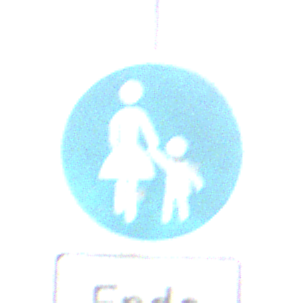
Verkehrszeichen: Gehweg
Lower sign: HinweisDurchVerbaleAngabe2
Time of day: SunriseSunset
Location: Outdoor (Suburban)
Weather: PartlyCloudy
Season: NotSpecified
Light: Natural